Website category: jobs
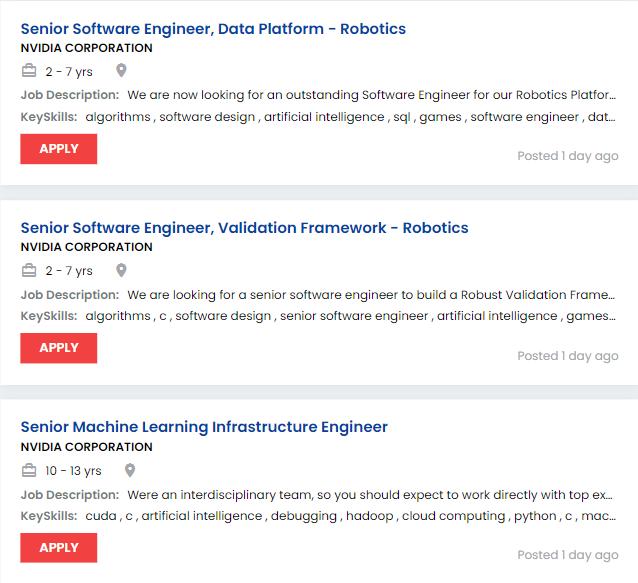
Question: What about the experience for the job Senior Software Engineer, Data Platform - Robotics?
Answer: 2 - 7 yrs

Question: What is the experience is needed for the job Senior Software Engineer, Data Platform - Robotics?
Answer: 2 - 7 yrs

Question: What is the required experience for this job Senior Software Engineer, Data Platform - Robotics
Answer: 2 - 7 yrs

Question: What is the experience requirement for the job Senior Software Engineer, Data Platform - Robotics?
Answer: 2 - 7 yrs

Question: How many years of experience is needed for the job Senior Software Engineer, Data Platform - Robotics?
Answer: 2 - 7 yrs

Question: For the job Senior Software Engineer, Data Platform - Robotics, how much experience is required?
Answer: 2 - 7 yrs

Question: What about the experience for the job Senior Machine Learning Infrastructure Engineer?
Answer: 10 - 13 yrs

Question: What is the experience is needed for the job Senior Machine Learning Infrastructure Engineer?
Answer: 10 - 13 yrs

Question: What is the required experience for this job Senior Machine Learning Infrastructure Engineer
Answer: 10 - 13 yrs

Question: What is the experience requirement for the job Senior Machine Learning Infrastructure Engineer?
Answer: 10 - 13 yrs

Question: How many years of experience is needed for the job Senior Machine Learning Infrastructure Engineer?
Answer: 10 - 13 yrs

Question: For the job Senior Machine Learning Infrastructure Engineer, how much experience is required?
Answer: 10 - 13 yrs

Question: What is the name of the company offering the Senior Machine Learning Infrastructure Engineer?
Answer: NVIDIA CORPORATION

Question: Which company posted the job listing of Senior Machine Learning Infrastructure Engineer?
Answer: NVIDIA CORPORATION

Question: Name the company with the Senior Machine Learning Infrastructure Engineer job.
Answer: NVIDIA CORPORATION

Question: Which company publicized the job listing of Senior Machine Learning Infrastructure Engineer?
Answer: NVIDIA CORPORATION

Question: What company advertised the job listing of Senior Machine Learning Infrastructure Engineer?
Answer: NVIDIA CORPORATION

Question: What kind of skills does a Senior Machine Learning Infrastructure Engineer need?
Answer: cuda , c , artificial intelligence , debugging , hadoop , cloud computing , python , c , machine learning

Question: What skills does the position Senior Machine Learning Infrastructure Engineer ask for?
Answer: cuda , c , artificial intelligence , debugging , hadoop , cloud computing , python , c , machine learning

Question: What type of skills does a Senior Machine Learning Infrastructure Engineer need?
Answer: cuda , c , artificial intelligence , debugging , hadoop , cloud computing , python , c , machine learning

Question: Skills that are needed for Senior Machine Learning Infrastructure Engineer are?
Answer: cuda , c , artificial intelligence , debugging , hadoop , cloud computing , python , c , machine learning

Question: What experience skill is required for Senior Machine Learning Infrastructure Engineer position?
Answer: cuda , c , artificial intelligence , debugging , hadoop , cloud computing , python , c , machine learning

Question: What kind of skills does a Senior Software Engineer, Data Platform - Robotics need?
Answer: algorithms , software design , artificial intelligence , sql , games , software engineer , data structures , hadoop , big data , python , c programming , nosql , computer graphics , written communication , infrastructure

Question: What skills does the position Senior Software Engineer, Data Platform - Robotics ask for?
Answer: algorithms , software design , artificial intelligence , sql , games , software engineer , data structures , hadoop , big data , python , c programming , nosql , computer graphics , written communication , infrastructure

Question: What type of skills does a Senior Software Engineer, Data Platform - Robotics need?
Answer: algorithms , software design , artificial intelligence , sql , games , software engineer , data structures , hadoop , big data , python , c programming , nosql , computer graphics , written communication , infrastructure

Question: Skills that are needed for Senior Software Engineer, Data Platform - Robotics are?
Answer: algorithms , software design , artificial intelligence , sql , games , software engineer , data structures , hadoop , big data , python , c programming , nosql , computer graphics , written communication , infrastructure

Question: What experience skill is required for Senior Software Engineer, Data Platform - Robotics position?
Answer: algorithms , software design , artificial intelligence , sql , games , software engineer , data structures , hadoop , big data , python , c programming , nosql , computer graphics , written communication , infrastructure

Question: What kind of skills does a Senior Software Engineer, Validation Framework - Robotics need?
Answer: algorithms , c , software design , senior software engineer , artificial intelligence , games , data structures , python , machine learning , computer graphics , written communication

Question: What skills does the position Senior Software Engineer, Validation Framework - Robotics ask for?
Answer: algorithms , c , software design , senior software engineer , artificial intelligence , games , data structures , python , machine learning , computer graphics , written communication

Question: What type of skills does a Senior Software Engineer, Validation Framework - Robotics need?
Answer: algorithms , c , software design , senior software engineer , artificial intelligence , games , data structures , python , machine learning , computer graphics , written communication

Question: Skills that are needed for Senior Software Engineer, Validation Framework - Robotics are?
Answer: algorithms , c , software design , senior software engineer , artificial intelligence , games , data structures , python , machine learning , computer graphics , written communication

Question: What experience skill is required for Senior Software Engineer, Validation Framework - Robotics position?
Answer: algorithms , c , software design , senior software engineer , artificial intelligence , games , data structures , python , machine learning , computer graphics , written communication